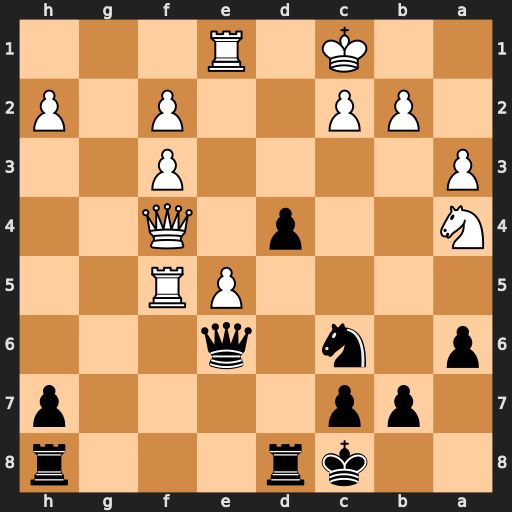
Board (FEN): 2kr3r/1pp4p/p1n1q3/4PR2/N2p1Q2/P4P2/1PP2P1P/2K1R3
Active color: b
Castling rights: -
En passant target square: -
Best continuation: d3 cxd3 Nd4